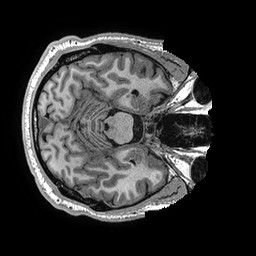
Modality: T1w
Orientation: axial
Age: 29
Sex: male
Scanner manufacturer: ge
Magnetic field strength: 3 T
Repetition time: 0.006952 s
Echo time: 0.00292 s